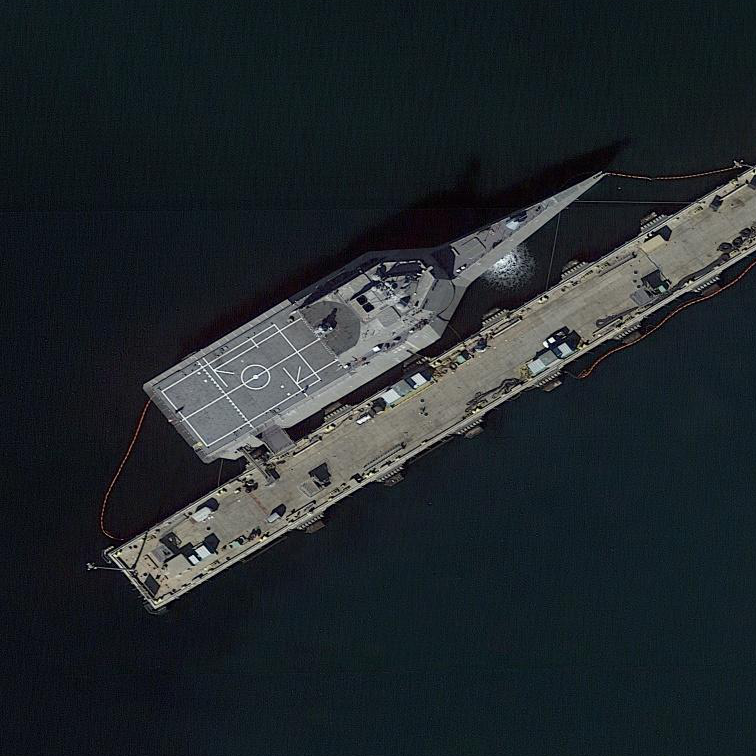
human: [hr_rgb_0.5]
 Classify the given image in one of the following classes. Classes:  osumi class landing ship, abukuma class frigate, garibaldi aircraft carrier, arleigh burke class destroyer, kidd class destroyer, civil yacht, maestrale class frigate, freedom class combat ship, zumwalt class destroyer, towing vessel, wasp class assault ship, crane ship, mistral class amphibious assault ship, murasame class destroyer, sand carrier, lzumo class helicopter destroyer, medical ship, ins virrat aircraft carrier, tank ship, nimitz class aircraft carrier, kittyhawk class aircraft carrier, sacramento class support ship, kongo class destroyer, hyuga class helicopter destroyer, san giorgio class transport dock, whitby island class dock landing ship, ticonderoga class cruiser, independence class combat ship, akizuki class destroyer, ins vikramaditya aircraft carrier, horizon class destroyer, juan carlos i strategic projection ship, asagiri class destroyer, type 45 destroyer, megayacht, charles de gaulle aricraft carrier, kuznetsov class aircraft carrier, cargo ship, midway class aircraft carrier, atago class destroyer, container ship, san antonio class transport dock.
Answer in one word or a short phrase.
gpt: Independence class combat ship